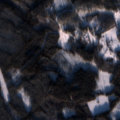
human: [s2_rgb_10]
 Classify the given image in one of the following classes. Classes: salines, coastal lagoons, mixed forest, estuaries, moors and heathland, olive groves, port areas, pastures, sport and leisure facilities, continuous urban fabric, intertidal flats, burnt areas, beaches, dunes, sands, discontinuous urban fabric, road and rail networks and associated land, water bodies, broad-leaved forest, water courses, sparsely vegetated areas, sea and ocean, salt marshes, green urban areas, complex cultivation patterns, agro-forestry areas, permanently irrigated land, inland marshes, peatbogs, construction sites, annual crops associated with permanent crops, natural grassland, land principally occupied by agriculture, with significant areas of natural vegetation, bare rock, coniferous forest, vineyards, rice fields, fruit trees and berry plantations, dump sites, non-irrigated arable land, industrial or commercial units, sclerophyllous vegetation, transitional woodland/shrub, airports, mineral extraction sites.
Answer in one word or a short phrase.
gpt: land principally occupied by agriculture, with significant areas of natural vegetation, coniferous forest, mixed forest